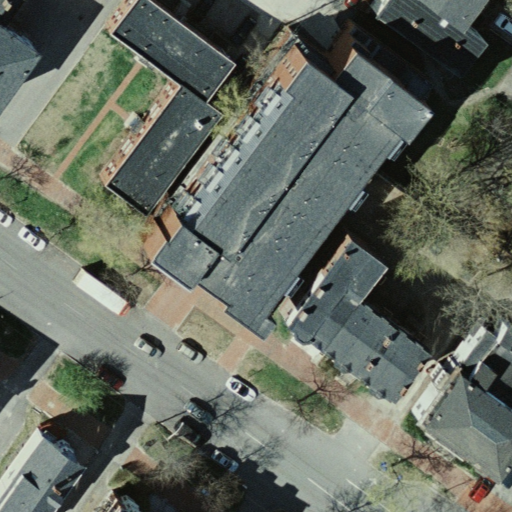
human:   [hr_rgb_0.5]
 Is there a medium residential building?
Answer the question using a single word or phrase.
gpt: yes

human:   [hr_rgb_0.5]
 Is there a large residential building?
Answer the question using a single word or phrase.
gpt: no

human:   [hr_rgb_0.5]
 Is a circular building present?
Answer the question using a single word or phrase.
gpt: no

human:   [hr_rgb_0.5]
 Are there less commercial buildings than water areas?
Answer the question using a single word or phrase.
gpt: no

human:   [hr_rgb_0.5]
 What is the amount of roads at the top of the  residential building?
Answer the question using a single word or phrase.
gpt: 2

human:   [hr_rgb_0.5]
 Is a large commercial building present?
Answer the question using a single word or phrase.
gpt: no

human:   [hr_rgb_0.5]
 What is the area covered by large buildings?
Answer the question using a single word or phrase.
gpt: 0m2

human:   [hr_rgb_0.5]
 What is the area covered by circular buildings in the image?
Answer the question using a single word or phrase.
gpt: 0m2

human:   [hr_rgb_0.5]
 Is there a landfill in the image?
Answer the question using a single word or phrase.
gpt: no

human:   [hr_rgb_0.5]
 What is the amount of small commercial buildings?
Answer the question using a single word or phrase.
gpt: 0

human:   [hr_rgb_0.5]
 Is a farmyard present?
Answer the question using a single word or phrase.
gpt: no

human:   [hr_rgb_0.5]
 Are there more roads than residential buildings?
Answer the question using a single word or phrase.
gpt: yes

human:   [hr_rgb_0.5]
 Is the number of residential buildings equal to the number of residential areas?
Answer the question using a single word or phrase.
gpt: no

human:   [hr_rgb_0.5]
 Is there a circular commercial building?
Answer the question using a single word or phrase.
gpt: no

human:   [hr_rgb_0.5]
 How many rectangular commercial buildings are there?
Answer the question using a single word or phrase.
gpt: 0

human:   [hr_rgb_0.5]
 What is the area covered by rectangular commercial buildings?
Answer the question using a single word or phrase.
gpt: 0m2

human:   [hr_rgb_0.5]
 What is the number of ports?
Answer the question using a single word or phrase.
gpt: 0

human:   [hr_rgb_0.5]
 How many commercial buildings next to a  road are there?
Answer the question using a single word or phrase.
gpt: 0

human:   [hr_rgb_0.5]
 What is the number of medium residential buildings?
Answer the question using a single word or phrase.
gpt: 1

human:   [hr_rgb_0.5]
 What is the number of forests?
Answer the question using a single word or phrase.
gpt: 0

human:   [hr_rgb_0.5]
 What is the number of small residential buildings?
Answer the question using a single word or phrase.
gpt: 0

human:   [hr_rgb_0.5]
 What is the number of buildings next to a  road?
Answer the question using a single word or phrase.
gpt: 1

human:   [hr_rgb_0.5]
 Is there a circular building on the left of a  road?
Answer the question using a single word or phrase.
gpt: no

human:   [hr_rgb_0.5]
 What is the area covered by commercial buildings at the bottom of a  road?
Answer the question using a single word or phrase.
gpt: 0m2

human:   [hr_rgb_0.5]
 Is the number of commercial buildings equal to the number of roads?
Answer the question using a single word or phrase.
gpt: no

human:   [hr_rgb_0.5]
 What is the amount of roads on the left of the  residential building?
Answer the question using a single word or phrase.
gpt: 3

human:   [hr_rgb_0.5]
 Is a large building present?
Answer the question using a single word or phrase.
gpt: no

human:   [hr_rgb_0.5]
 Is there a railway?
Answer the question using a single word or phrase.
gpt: no

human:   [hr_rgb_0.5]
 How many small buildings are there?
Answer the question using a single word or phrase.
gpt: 0

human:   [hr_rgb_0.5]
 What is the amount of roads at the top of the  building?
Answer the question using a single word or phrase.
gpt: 2

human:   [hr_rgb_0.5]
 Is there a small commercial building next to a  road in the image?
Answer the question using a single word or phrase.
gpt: no

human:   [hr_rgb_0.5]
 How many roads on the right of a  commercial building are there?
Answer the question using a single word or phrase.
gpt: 0

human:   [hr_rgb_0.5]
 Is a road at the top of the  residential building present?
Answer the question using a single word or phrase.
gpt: yes

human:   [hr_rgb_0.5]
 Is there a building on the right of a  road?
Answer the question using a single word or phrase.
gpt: yes

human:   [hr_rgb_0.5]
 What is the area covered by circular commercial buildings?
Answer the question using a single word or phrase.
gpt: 0m2

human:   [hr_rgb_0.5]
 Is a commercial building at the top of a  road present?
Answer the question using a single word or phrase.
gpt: no